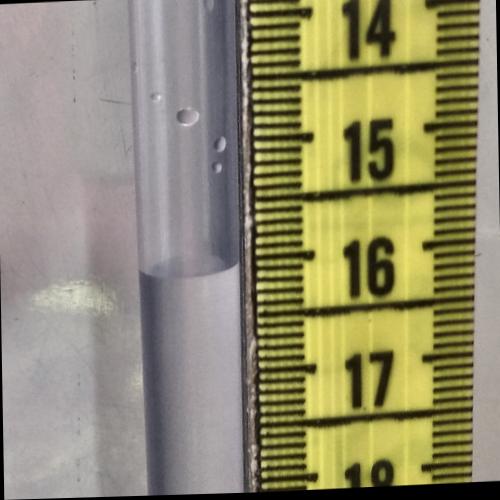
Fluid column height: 16.1 cm